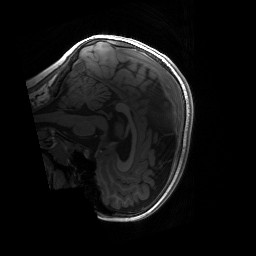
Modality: T1w
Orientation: sagittal
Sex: female
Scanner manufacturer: siemens
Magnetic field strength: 3 T
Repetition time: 1.9 s
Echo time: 0.00243 s